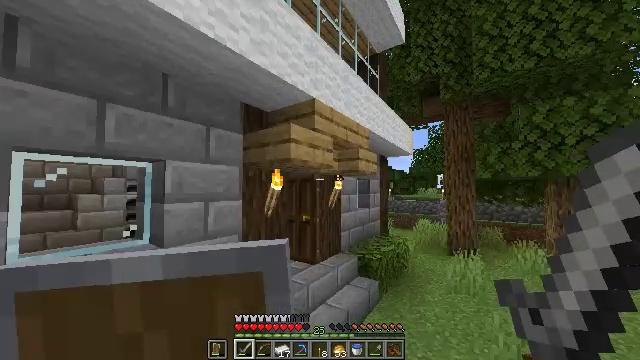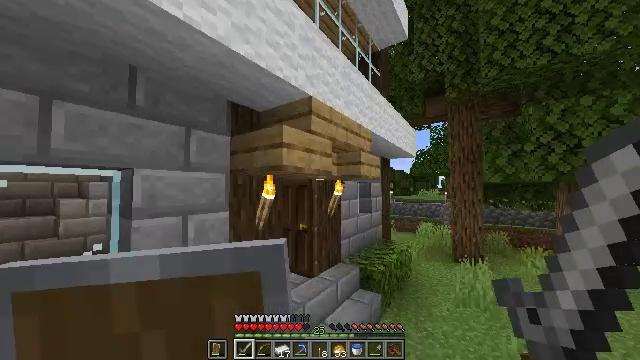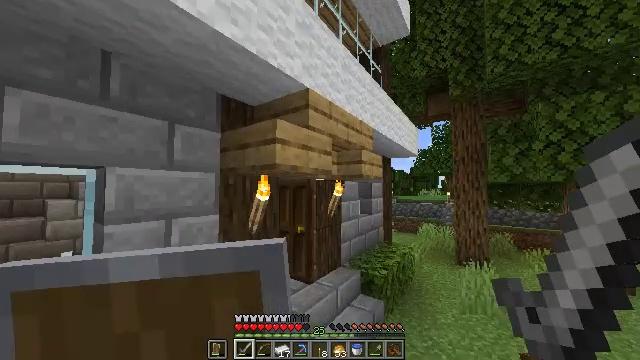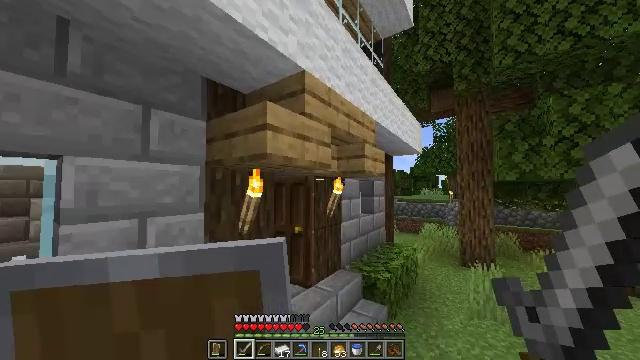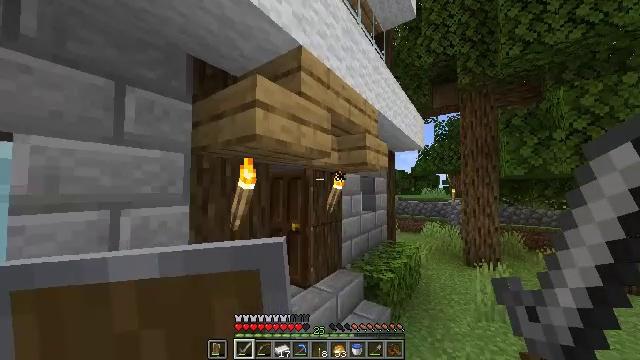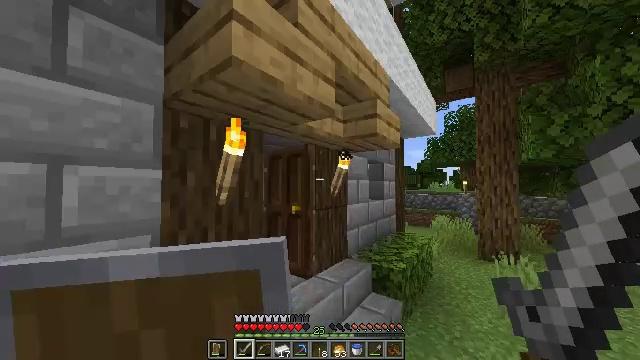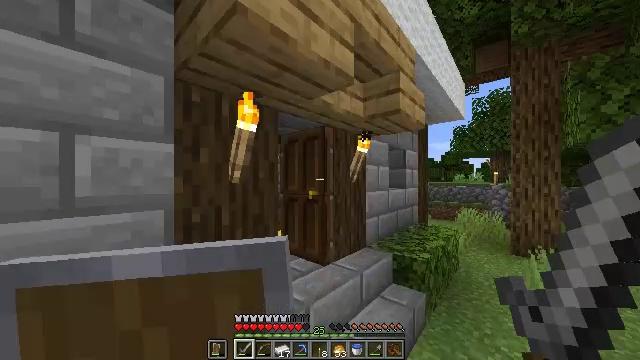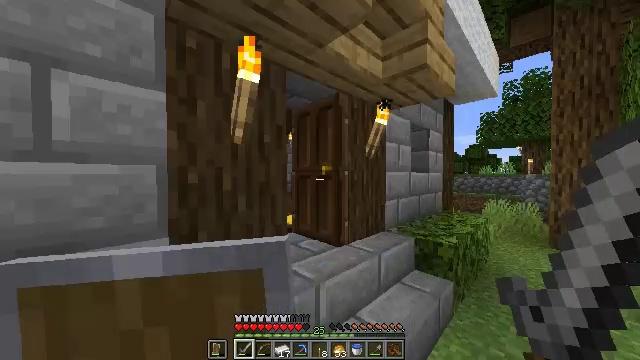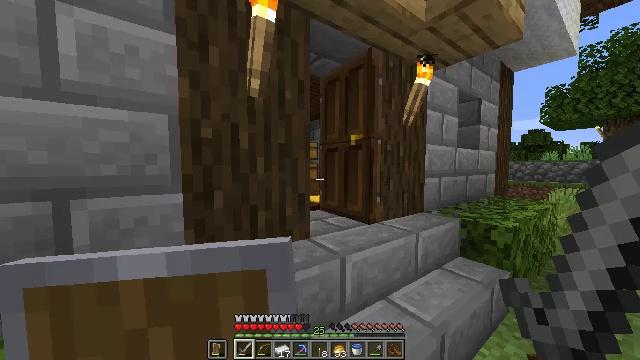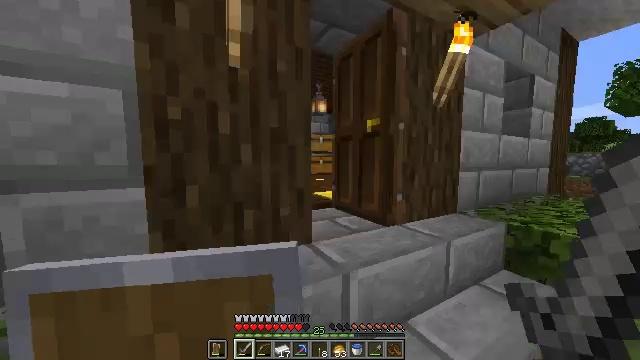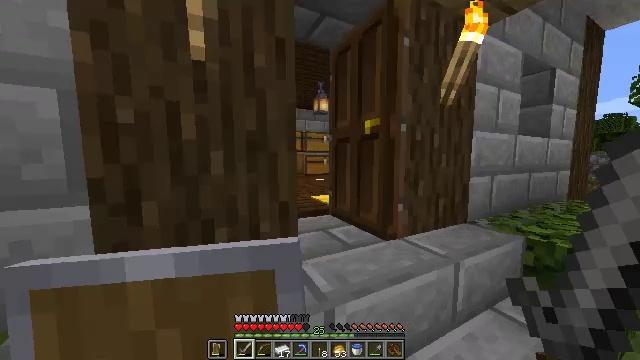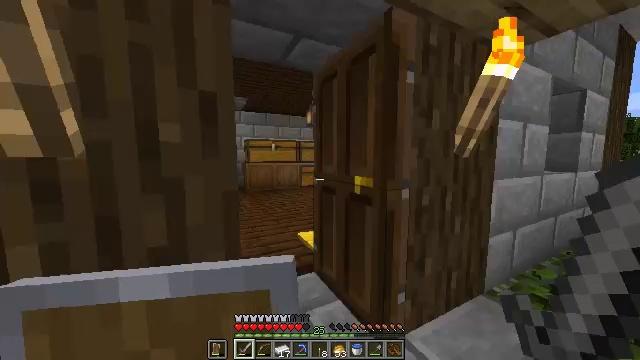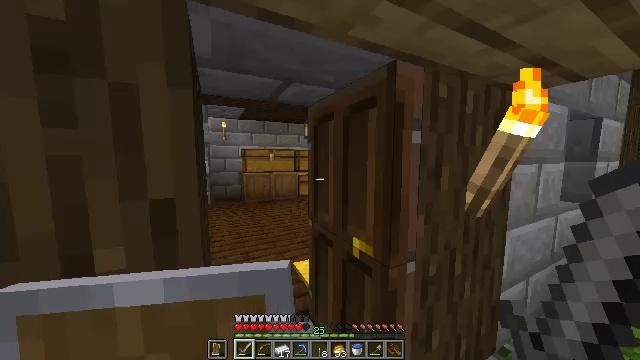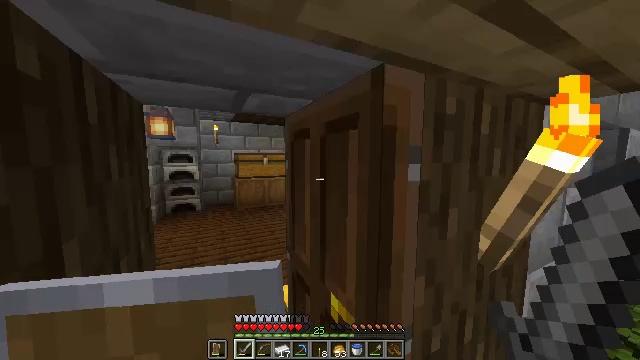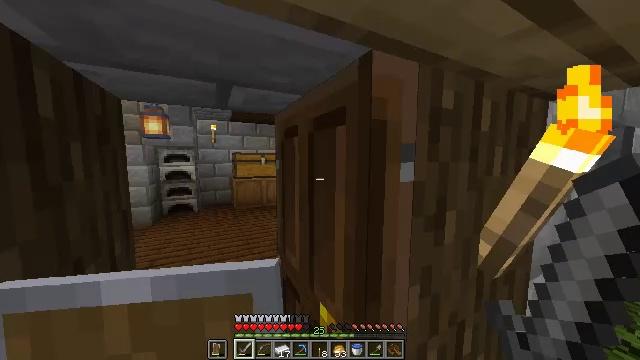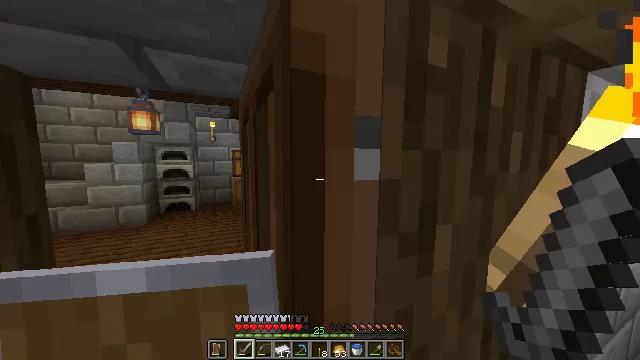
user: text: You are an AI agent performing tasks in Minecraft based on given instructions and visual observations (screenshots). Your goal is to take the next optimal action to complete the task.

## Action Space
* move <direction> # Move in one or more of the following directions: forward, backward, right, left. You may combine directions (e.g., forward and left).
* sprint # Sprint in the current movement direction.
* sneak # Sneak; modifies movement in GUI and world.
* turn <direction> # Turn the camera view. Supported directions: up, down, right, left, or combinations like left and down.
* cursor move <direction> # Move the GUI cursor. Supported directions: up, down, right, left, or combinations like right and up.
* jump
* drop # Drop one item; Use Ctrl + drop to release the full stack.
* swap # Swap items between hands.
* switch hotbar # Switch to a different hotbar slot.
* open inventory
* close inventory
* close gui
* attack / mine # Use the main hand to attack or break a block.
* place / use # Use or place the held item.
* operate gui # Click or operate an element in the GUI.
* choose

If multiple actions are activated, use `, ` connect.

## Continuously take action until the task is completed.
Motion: motion action
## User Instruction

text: Get a coal block by crafting in a crafting table.
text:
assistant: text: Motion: move forward
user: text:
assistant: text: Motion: move forward
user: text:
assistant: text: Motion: move forward
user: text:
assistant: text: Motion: move forward
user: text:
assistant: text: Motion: move forward, turn left
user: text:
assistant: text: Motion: move forward, turn left and down
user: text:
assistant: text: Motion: move forward, turn left and down
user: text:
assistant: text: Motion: move forward and move right, turn left and down
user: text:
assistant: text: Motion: move forward and move right, turn left and down
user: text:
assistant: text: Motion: move forward, turn left
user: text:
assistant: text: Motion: move forward
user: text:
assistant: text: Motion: move forward
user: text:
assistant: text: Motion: move forward and move right
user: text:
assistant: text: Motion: move forward and move right
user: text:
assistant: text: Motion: move forward, turn left
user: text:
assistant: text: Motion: move forward and move left, turn left
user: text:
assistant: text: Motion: move forward and move left, turn left
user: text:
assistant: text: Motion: move forward and move left
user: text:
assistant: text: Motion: move forward and move left, turn left and down
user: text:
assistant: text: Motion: move forward and move left, turn left and down
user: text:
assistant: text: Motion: move forward and move left, turn left and down
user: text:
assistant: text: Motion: move forward and move left, turn down
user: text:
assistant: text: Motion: move forward, turn down
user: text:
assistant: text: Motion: move forward
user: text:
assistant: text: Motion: move forward
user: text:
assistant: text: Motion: move forward
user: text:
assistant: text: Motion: move forward, turn right and up
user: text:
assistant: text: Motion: move forward, turn up
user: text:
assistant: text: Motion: move forward, turn up
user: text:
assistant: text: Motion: move forward, turn right and up